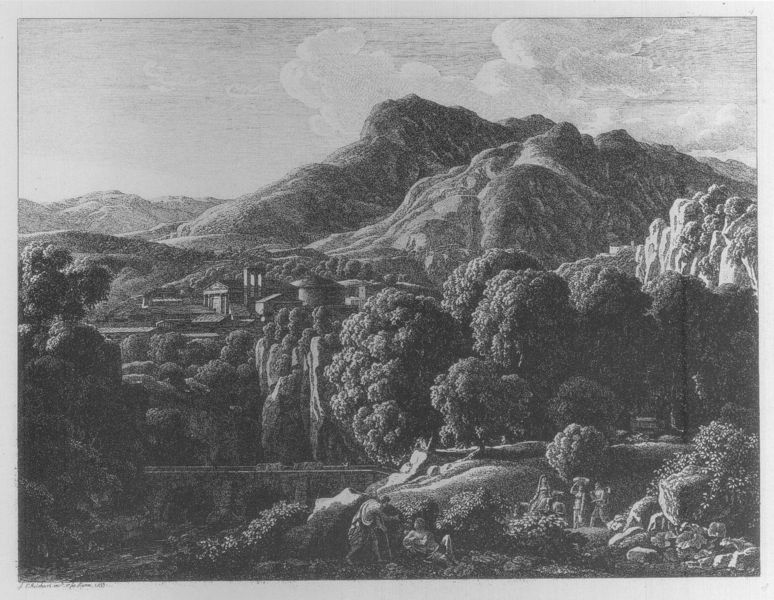
Titel: Die Landschaft mit Stadt und Brücke
Künstler: Johann Christian Reinhart
Standort: München
Institution: Staatliche Graphische Sammlung
Schlagwörter: baum, berg, dunkel, felsen, himmel, mann, schatten, wasser, weiß, wolken, bäume, fluss, frauen, landschaft, menschen, see, stadt, teich, ufer, frau, grau, licht, männer, schwarz, straße, säule, säulen, zeichnung, gebäude, haus, schloss, weg, wolke, leute, tragen, signatur, bach, feld, häuser, hügel, natur, spiegelung, brücke, gewässer, kirche, sonne, realismus, kind, tal, wald, bauern, turm, schrift, sommer, liegen, italien, ort, berge, fels, gebirge, gipfel, hang, klippen, zug, dorf, grafik, massiv, hof, staffage, weib, bauer, reflexion, foto, ruine, burg, zentralperspektive, bergkamm, druck, schwarz weiß, radierung, stich, titel, ruinen, gemäuer, romantisch, wanderer, bahn, eisenbahn, griechenland, bettler, tempel, bergrücken, arkadien, kupferstich, graustufen, pflug, heroisch, koch, gebierge, bezeichnung, schroff, fuhrwerk, tiefdruck, ideallandschaft, bäumen, gebirger, radierun, +druck